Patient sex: M
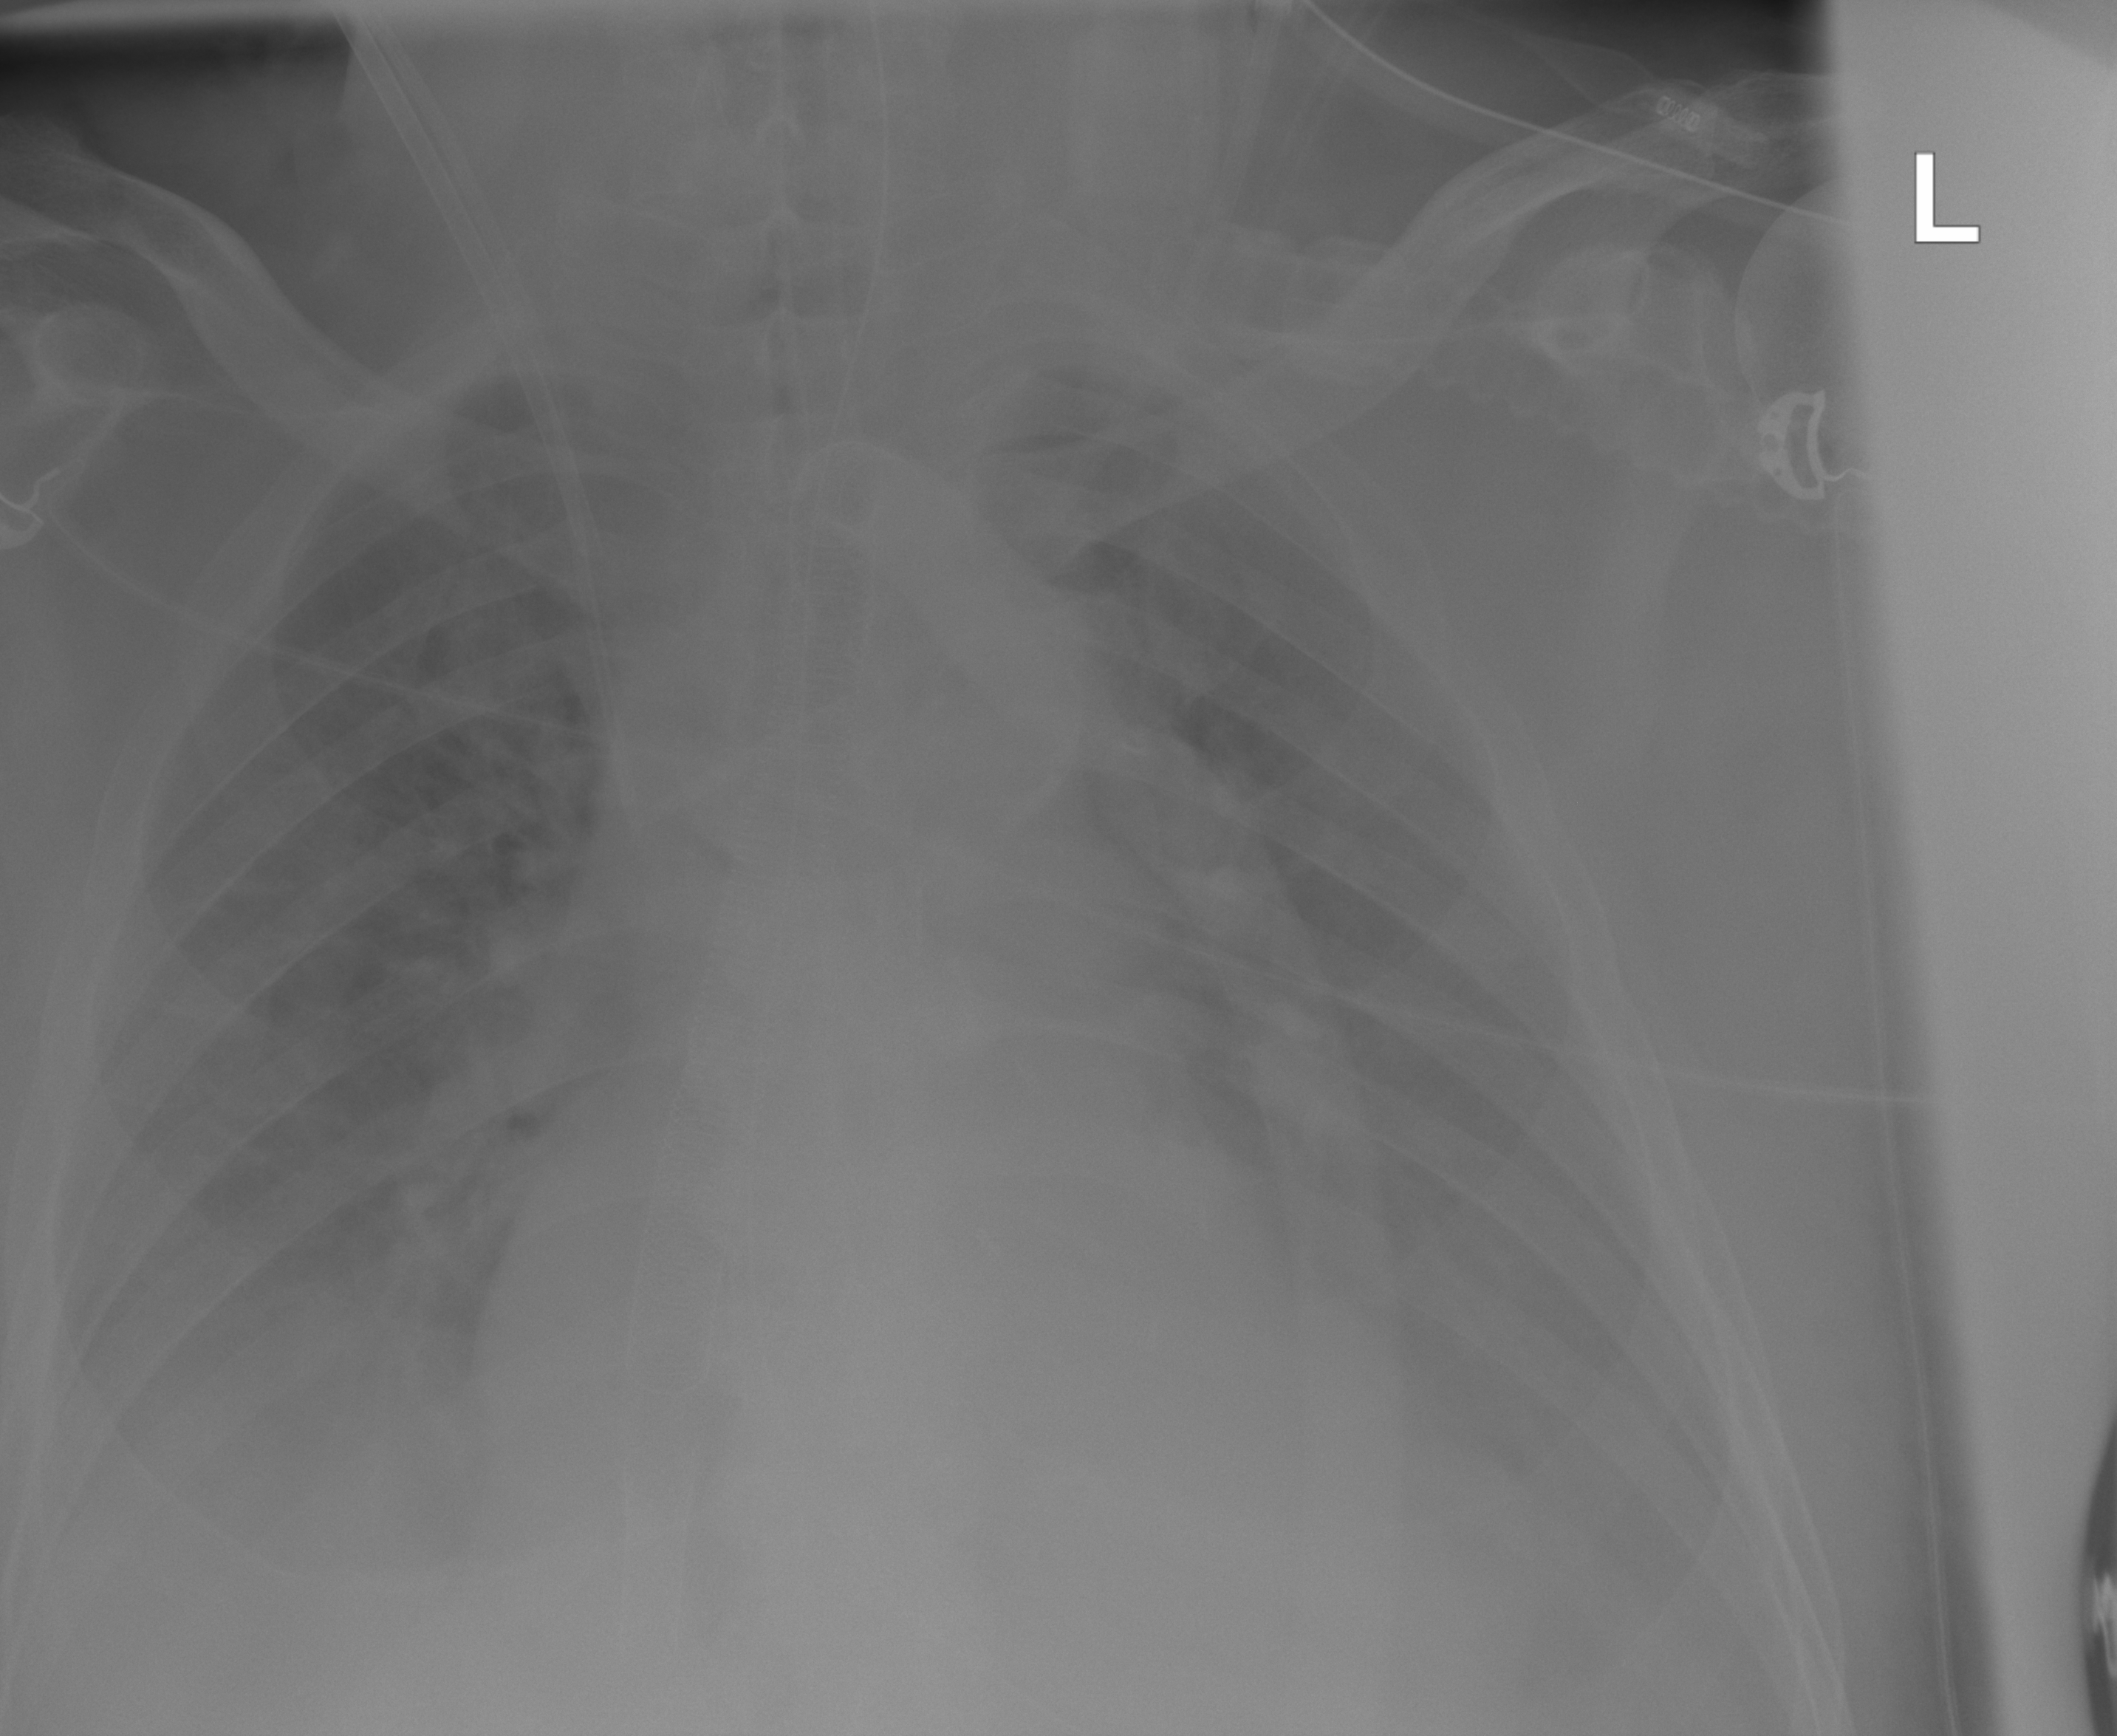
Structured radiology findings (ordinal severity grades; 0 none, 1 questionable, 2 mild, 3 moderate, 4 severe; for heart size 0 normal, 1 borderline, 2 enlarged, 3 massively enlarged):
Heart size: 2
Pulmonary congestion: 2
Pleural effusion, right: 2
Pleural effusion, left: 2
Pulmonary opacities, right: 0
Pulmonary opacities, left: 0
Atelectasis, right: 2
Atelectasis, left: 2